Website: apple
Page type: customer-info-address
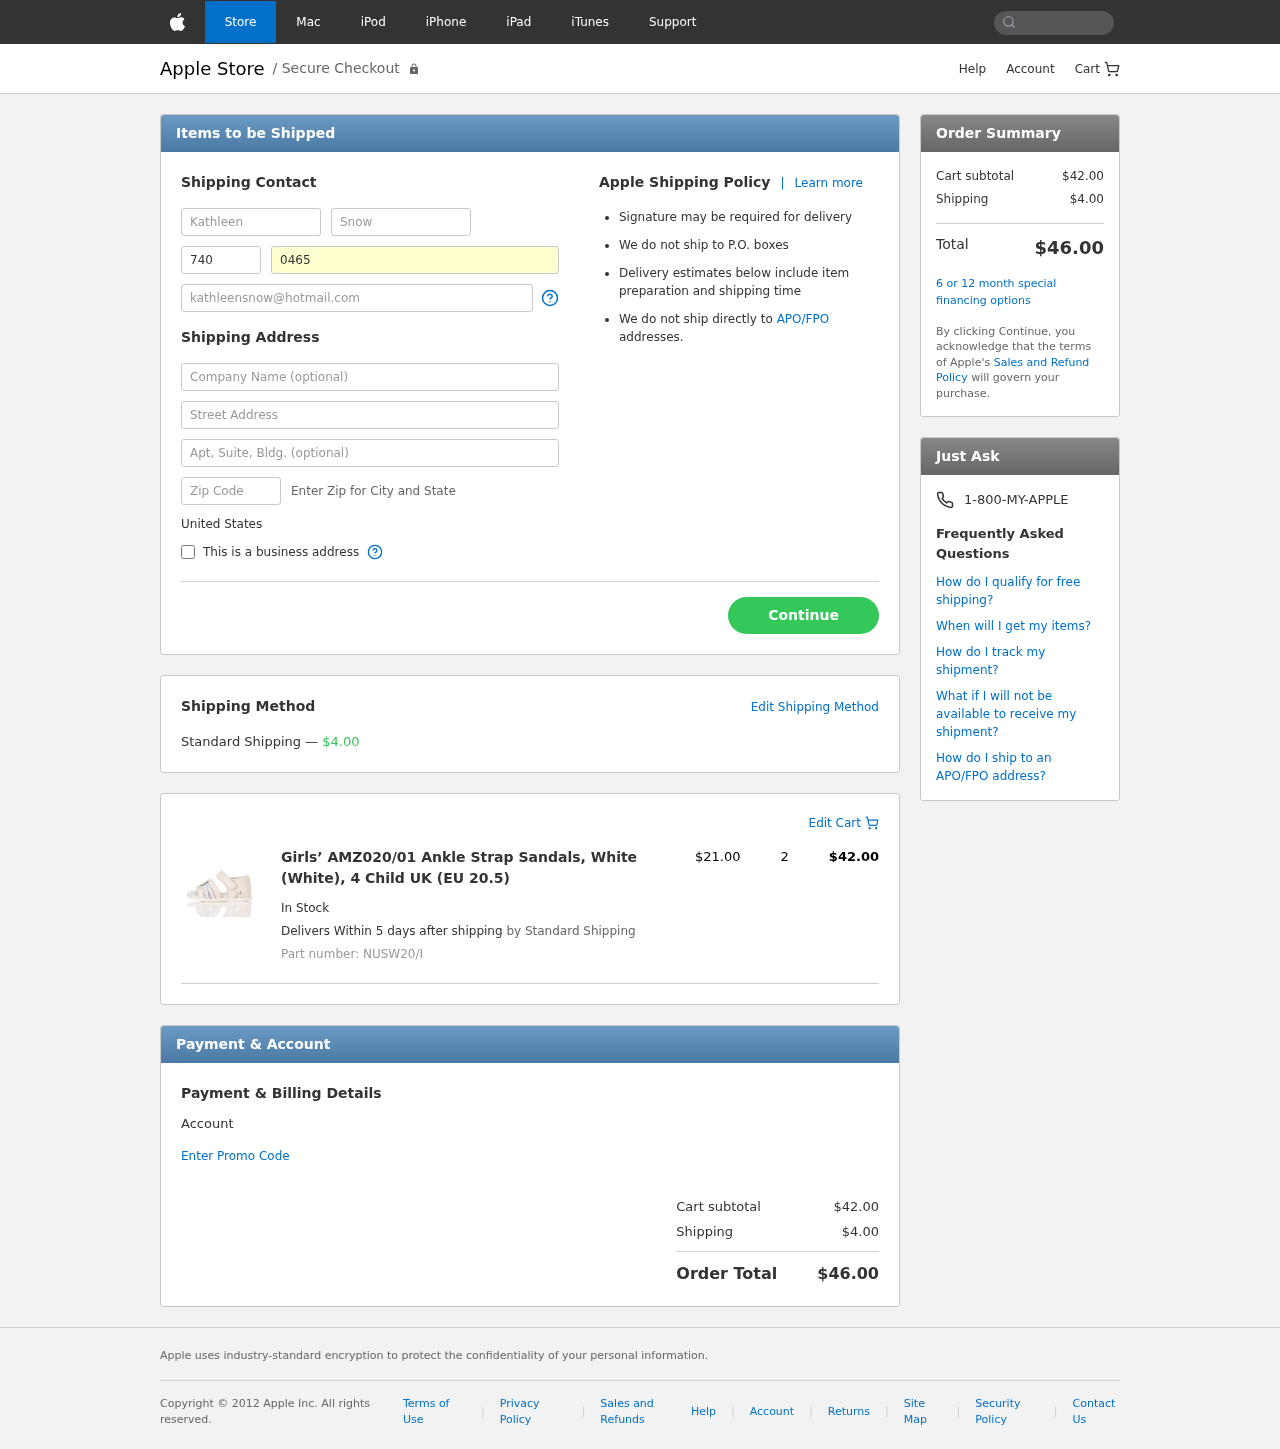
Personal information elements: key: PII_COUNTRY
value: United States
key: PII_FIRSTNAME
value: Kathleen
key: PII_LASTNAME
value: Snow
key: PII_PHONE_AREA
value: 740
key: PII_PHONE_LINE
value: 0465
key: PII_EMAIL
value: kathleensnow@hotmail.com
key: PII_STREET
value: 7688 Ellis Wall
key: PII_STREET2
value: Apt. 976
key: PII_POSTCODE
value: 22904
Product elements: key: PRODUCT1_NAME
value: Girls’ AMZ020/01 Ankle Strap Sandals, White (White), 4 Child UK (EU 20.5)
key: PRODUCT1_PRICE
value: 21
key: PRODUCT1_QUANTITY
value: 2
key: PRODUCT1_SKU
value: NUSW20/I
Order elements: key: ORDER_SHIPPING_COST
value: $4.00
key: ORDER_ITEM_TOTAL
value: $42.00
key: ORDER_SUBTOTAL
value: $42.00
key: ORDER_TOTAL
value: $46.00